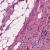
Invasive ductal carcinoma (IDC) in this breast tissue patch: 1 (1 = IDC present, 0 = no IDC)